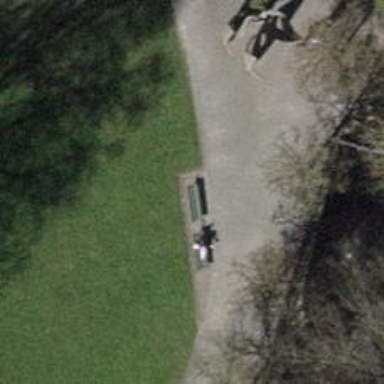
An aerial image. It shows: Bench for seating.